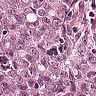
Metastatic tissue present: yes